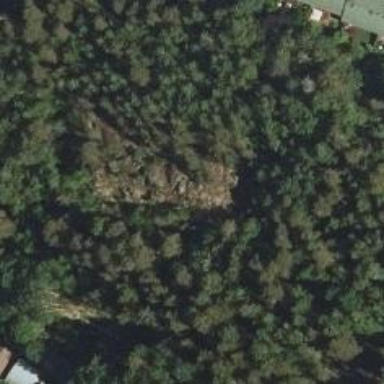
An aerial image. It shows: Cliff in nature.